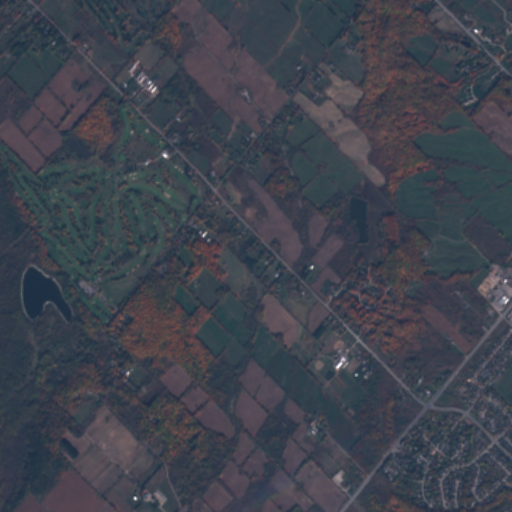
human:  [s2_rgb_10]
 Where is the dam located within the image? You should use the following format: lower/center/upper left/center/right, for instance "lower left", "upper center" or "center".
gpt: The dam is located in the upper right of the image.
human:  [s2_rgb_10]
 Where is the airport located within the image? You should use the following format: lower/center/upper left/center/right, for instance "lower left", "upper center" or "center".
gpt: There is no airport in the image.